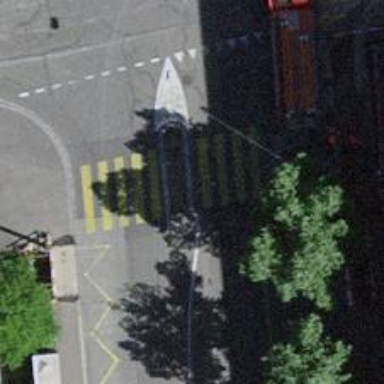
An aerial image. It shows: Uncontrolled zebra crossing with central island.